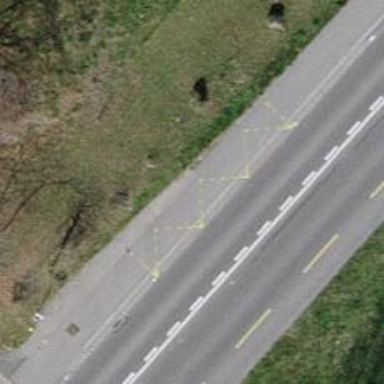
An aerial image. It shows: Bus stop along the road.